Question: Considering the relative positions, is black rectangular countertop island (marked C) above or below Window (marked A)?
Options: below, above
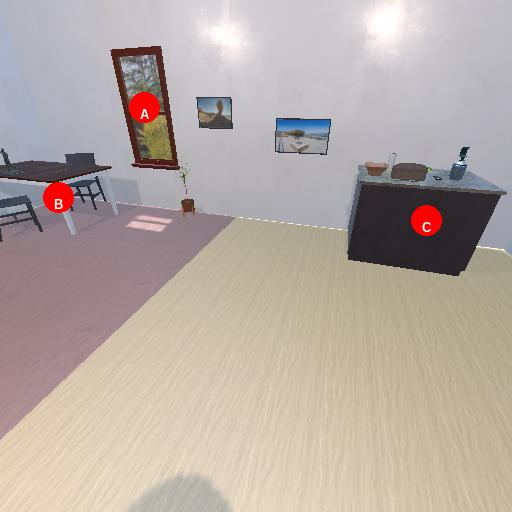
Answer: below